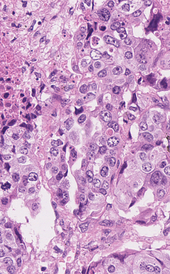
Tumor epithelial tissue: yes
Tumor-associated stroma tissue: no
Normal tissue: no